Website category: movie
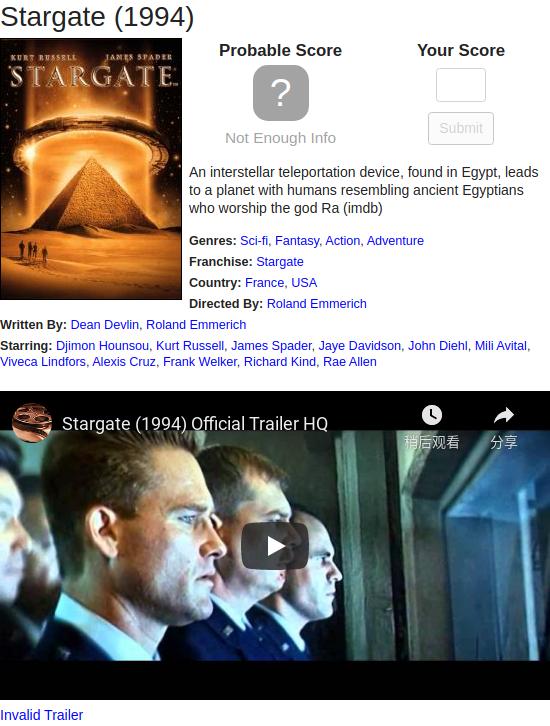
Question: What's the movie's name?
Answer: Stargate

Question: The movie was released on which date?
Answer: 1994

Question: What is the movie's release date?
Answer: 1994

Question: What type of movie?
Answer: Sci-fi

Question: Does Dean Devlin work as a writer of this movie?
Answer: yes

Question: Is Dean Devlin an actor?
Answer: no

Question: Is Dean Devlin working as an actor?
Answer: no

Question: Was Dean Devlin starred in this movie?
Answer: no

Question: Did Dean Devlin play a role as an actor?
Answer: no

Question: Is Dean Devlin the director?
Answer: no

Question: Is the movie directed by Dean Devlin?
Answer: no

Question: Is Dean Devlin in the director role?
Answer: no

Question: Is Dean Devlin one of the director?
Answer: no

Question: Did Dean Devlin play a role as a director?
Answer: no

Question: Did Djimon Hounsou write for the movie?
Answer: no

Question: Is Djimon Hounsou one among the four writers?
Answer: no

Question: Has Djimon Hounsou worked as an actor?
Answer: yes

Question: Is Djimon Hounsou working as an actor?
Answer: yes

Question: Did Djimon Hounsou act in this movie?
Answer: yes

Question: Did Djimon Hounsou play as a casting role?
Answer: yes

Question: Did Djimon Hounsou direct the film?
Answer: no

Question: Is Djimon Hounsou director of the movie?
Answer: no

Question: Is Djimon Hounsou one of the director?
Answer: no

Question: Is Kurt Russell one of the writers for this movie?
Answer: no

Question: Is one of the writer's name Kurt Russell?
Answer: no

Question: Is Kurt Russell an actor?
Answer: yes

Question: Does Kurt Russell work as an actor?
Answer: yes

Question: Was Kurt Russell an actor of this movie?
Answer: yes

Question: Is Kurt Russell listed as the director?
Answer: no

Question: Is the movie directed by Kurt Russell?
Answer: no

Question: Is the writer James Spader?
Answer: no

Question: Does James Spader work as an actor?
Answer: yes

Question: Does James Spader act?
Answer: yes

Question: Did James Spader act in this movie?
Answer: yes

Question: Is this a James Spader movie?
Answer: no

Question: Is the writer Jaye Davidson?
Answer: no

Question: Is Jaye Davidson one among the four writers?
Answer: no

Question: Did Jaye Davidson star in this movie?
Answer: yes

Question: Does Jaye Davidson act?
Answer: yes

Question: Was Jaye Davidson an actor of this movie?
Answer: yes

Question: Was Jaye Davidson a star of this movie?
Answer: yes

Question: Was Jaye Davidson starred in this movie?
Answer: yes

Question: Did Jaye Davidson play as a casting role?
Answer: yes

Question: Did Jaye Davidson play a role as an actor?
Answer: yes

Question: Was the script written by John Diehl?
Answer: no

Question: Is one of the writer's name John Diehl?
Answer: no

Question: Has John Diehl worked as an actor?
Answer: yes

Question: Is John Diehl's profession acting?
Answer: yes

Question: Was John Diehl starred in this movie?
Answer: yes

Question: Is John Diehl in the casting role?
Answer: yes

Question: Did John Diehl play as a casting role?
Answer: yes

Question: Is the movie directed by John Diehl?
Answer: no

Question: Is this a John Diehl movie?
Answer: no

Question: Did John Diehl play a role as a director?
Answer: no

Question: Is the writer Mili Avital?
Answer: no

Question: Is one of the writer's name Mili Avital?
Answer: no

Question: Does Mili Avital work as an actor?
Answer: yes

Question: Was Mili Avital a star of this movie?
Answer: yes

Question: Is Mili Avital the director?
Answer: no

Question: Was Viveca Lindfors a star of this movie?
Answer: yes

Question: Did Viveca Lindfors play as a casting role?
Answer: yes

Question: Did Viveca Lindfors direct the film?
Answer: no

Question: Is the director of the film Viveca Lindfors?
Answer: no

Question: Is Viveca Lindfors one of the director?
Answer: no